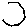
Label: hexagon